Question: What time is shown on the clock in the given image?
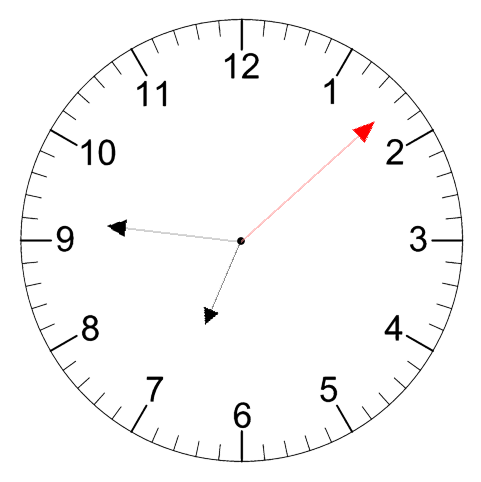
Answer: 06:46:08